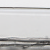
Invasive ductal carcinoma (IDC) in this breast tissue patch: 0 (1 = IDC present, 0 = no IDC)